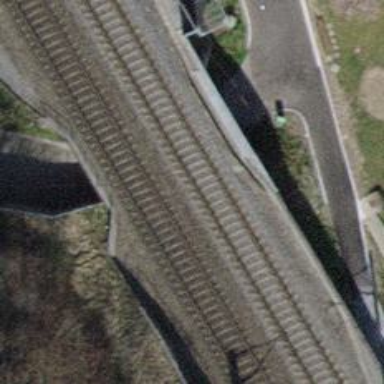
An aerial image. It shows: Railway bridge with electrified tracks and single contact line.